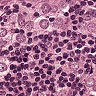
Metastatic tissue present: yes